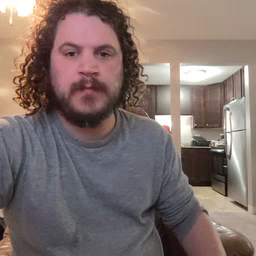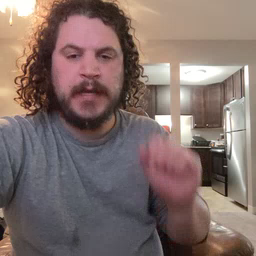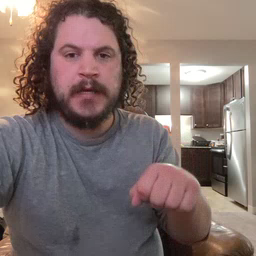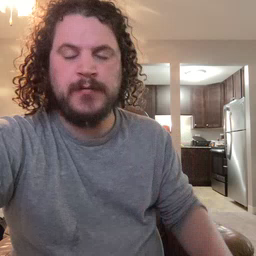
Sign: can